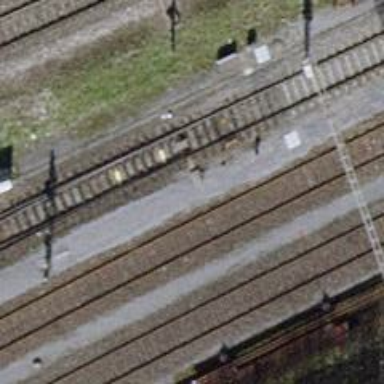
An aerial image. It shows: Railway switch.